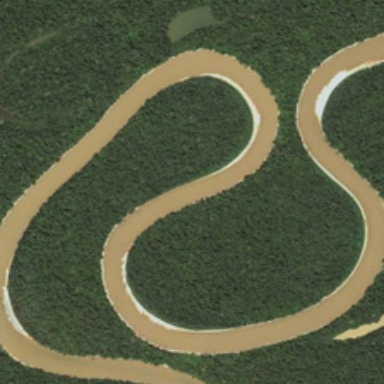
The twisty river is across the dense forest .